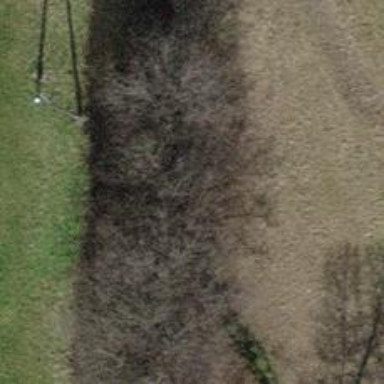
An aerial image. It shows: Shrub in its natural environment.